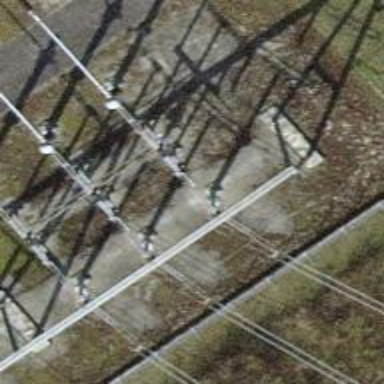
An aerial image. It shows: Power line in the image.